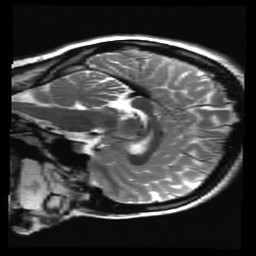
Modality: T2w
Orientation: sagittal
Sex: female
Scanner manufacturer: ge
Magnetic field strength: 3 T
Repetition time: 5 s
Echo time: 0.101 s